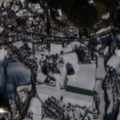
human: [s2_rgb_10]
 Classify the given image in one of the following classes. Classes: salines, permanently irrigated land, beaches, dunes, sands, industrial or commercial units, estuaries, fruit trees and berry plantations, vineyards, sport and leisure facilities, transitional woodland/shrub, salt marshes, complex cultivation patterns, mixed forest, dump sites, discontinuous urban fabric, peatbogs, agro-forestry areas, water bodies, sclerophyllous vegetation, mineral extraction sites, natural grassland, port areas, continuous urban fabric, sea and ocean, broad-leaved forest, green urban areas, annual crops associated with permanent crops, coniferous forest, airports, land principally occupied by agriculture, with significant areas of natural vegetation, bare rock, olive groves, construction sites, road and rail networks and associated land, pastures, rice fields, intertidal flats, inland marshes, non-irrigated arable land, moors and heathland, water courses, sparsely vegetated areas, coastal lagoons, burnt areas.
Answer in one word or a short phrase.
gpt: discontinuous urban fabric, non-irrigated arable land, pastures, complex cultivation patterns, coniferous forest, mixed forest